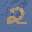
Label: 2